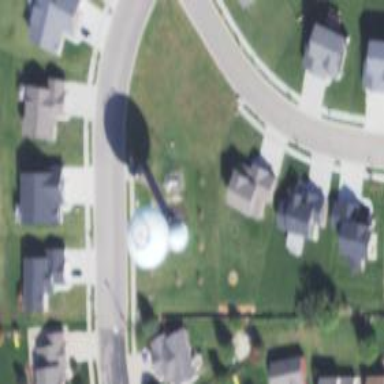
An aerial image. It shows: Water tower that is man-made.